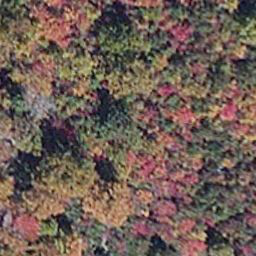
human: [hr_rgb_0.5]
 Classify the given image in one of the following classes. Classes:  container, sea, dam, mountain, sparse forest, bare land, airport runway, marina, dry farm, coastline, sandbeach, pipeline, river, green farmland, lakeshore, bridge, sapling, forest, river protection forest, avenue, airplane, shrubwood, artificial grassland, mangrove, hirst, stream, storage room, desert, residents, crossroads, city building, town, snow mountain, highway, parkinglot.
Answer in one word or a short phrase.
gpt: mangrove